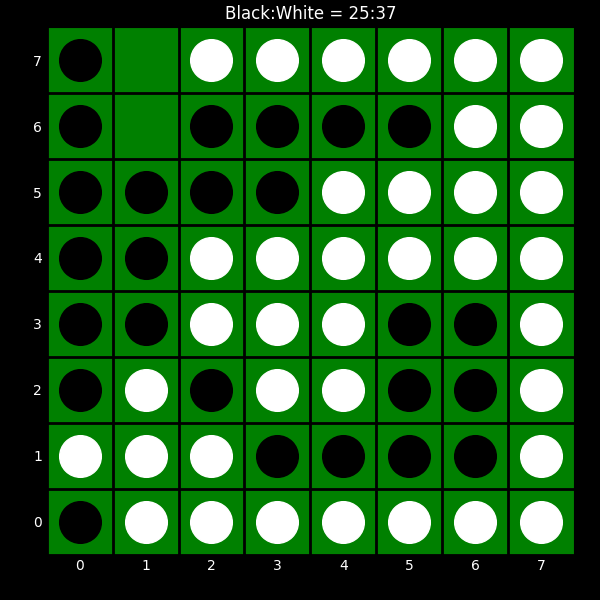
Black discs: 25
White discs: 37